Question: I have simple UIView hierarchy:
'''
container View:
- Map View
- Custom View
'''
My custom view partially overlaps the Map View. I can see a map, but I can't interact with the map e.g. zoom, scroll etc.
How can I archive partially map overlap and interaction in the same time?
Feel free to ask me if you didn't understand something.
EDIT
I want to disable black areas to interaction, but allow interaction in the circle i.e. in the center of my UIView with black overlay areas.

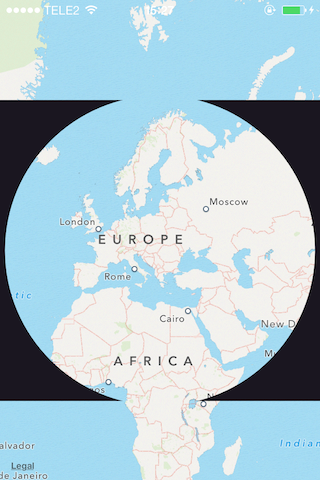
Answer: I'm assuming you have something like this:

You want to be able to touch the red area, and touch the map where the yellow area is, but it is being blocked by the yellow subview?
If so, subclass the yellow subview and override the -pointInside: method, which allows you to specify whether a touched point will collide with the view, or fall back to a view behind it.
'''
- (BOOL) pointInside:(CGPoint)point withEvent:(UIEvent *)event
{
return [[UIBezierPath bezierPathWithOvalInRect:self.bounds] containsPoint:point];
}
'''